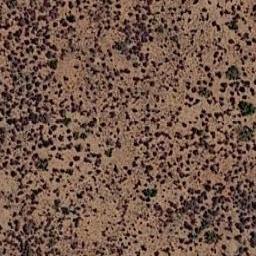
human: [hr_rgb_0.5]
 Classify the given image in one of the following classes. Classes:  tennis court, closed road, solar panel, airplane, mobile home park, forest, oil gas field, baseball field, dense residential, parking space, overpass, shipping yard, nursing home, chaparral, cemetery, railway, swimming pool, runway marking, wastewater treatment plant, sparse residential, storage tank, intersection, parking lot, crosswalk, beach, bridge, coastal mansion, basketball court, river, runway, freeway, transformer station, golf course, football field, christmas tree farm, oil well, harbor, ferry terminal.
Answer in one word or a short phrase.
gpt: chaparral